Brain MRI, t1w sequence, axial 2D slice.
Patient: age 23, sex M, weight 78 kg, height 1.78 m
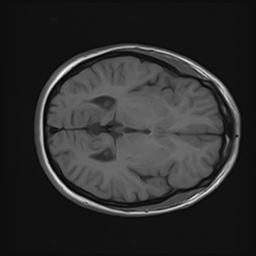